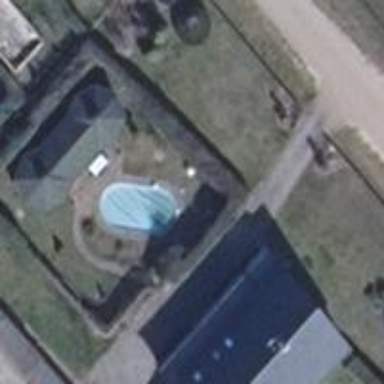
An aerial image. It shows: Swimming pool located in leisure land.